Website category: phone
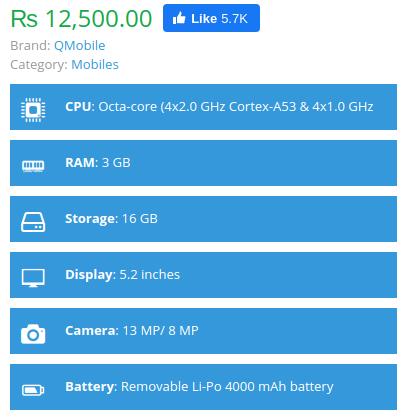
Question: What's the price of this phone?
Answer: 12,500.00

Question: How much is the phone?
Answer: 12,500.00

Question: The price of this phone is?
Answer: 12,500.00

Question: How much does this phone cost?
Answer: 12,500.00

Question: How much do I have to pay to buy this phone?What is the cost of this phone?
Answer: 12,500.00

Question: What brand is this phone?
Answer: QMobile

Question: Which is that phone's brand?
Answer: QMobile

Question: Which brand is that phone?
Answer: QMobile

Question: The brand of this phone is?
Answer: QMobile

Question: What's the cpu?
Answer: Octa-core (4x2.0 GHz Cortex-A53 & 4x1.0 GHz Cortex-A53)

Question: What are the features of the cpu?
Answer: Octa-core (4x2.0 GHz Cortex-A53 & 4x1.0 GHz Cortex-A53)

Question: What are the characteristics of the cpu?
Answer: Octa-core (4x2.0 GHz Cortex-A53 & 4x1.0 GHz Cortex-A53)

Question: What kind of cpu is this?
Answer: Octa-core (4x2.0 GHz Cortex-A53 & 4x1.0 GHz Cortex-A53)

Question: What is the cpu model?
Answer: Octa-core (4x2.0 GHz Cortex-A53 & 4x1.0 GHz Cortex-A53)

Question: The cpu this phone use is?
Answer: Octa-core (4x2.0 GHz Cortex-A53 & 4x1.0 GHz Cortex-A53)

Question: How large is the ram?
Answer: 3 GB

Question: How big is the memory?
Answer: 3 GB

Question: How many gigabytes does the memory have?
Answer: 3 GB

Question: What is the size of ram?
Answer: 3 GB

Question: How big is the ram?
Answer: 3 GB

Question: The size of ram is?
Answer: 3 GB

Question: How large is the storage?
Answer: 16 GB

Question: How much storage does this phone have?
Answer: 16 GB

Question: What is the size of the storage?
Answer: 16 GB

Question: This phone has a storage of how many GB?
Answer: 16 GB

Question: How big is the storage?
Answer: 16 GB

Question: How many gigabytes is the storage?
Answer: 16 GB

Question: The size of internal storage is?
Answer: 16 GB

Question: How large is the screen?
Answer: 5.2 inches

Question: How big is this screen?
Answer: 5.2 inches

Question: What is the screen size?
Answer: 5.2 inches

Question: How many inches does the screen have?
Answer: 5.2 inches

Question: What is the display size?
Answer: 5.2 inches

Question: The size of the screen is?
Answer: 5.2 inches

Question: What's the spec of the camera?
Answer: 13 MP/ 8 MP

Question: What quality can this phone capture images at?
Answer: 13 MP/ 8 MP

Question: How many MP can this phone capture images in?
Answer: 13 MP/ 8 MP

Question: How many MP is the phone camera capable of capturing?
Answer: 13 MP/ 8 MP

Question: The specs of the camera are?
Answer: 13 MP/ 8 MP

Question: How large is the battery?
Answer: Removable Li-Po 4000 mAh battery

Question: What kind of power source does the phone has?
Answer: Removable Li-Po 4000 mAh battery

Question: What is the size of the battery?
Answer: Removable Li-Po 4000 mAh battery

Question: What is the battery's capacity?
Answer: Removable Li-Po 4000 mAh battery

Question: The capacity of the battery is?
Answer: Removable Li-Po 4000 mAh battery